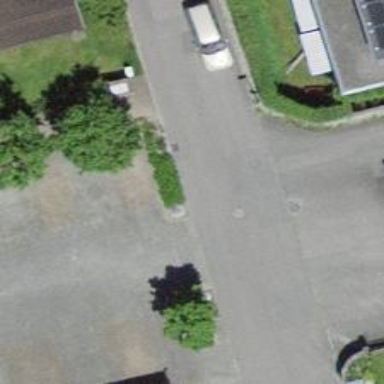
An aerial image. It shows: Smooth asphalt road in residential area.